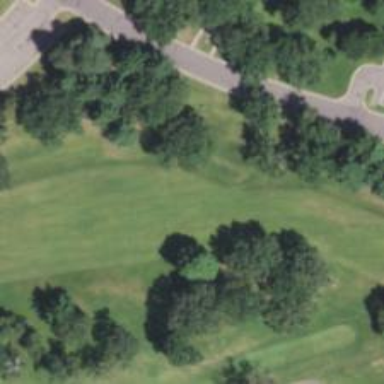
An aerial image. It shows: Grassy area designated as golf fairway.